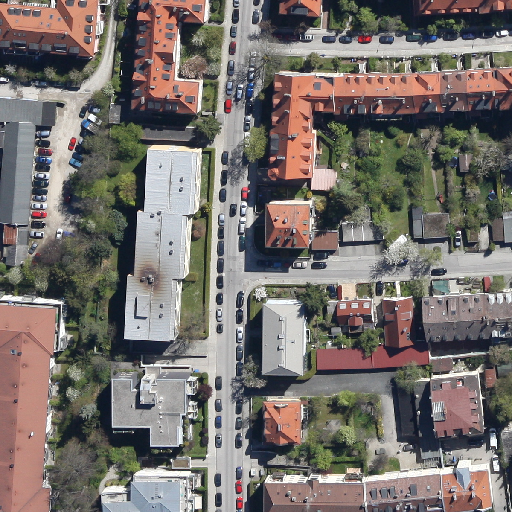
Referring expression: vehicle